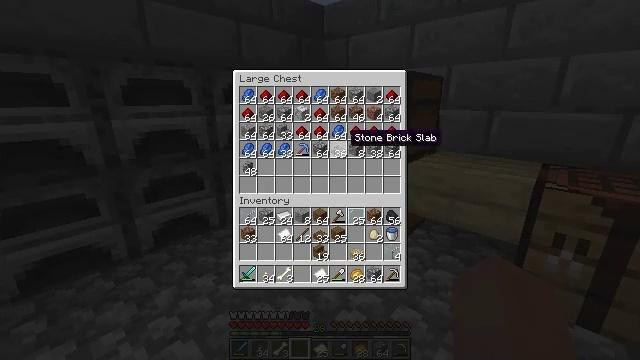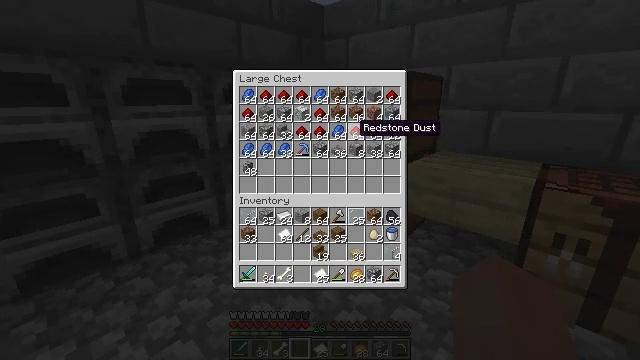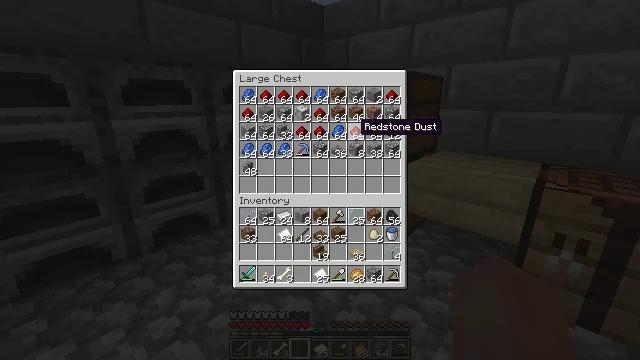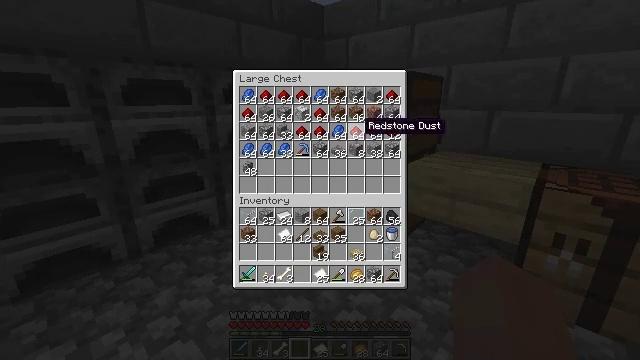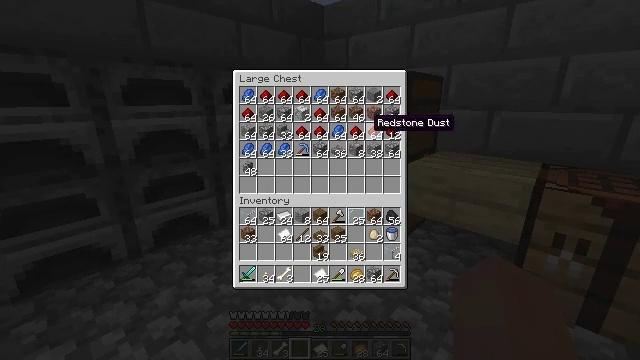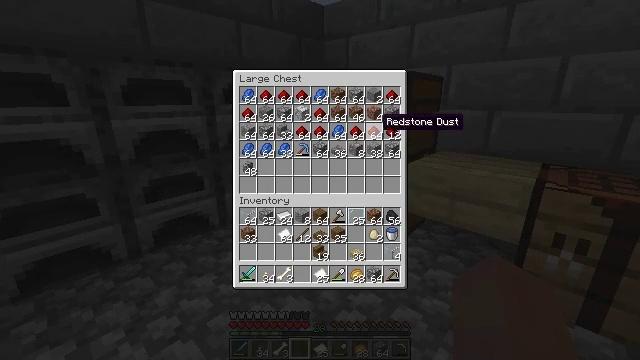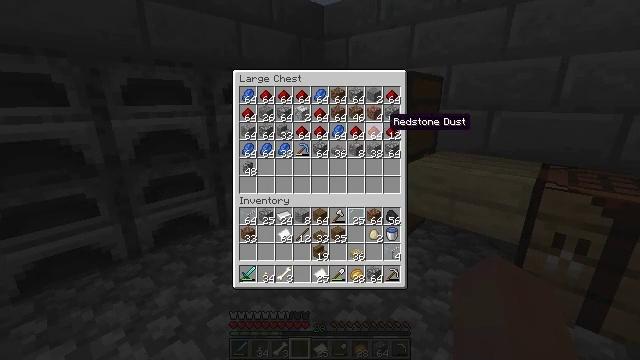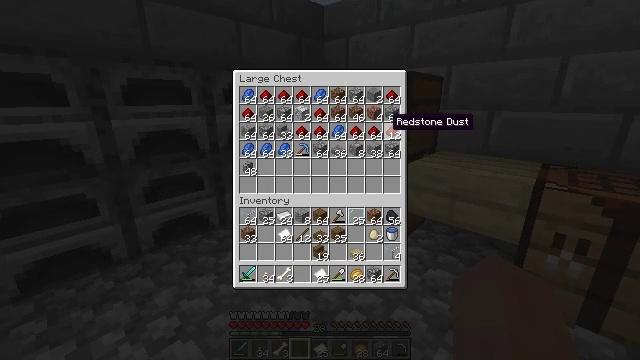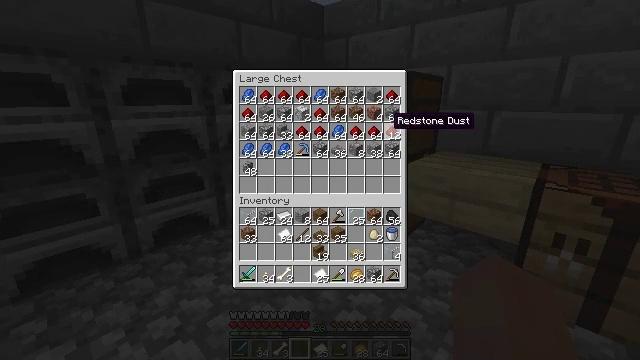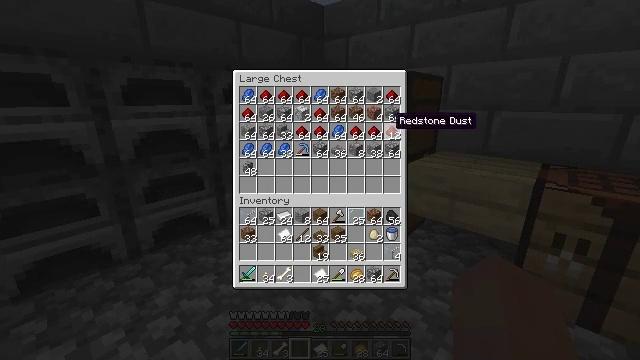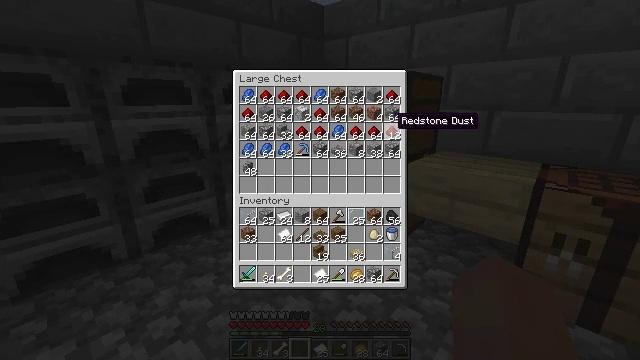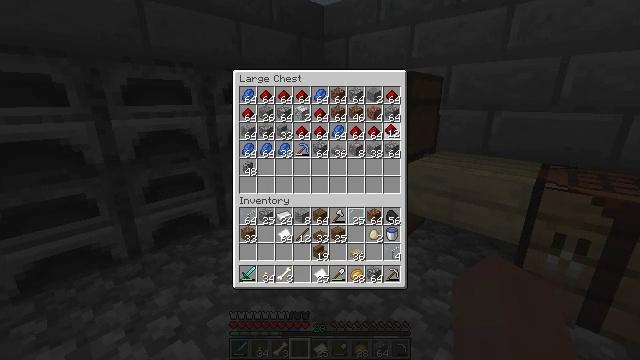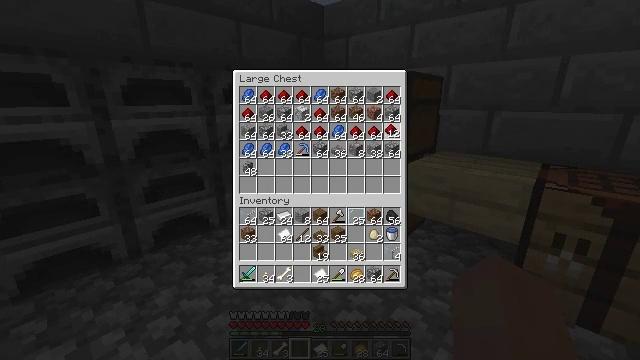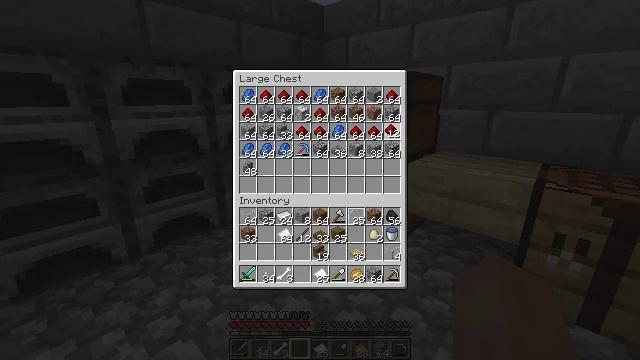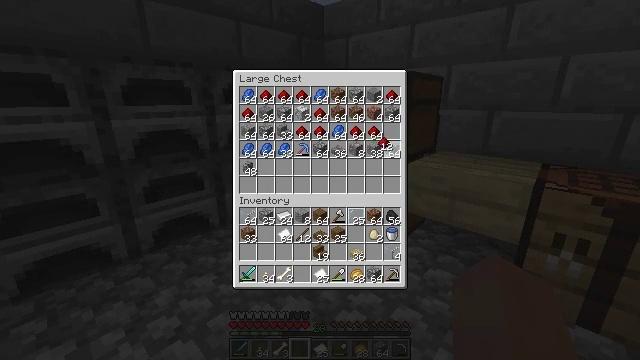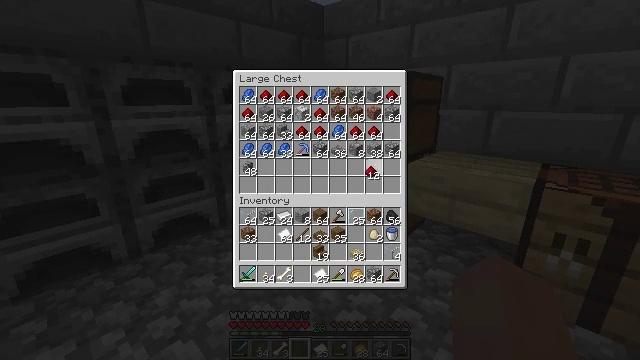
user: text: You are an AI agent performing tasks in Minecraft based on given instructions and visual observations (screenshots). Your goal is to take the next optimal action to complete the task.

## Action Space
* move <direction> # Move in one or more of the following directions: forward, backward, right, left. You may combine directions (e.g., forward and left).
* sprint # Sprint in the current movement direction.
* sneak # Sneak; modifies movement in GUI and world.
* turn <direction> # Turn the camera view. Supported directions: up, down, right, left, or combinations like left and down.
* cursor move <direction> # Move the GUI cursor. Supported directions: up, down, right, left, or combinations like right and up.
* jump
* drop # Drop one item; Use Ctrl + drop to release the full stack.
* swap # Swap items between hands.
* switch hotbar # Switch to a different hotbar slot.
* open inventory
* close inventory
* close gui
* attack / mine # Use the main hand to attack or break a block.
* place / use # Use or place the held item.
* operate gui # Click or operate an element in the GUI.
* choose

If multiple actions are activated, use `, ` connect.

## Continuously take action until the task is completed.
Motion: motion action
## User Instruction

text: Open the crafting table and craft a compass with iron and redstone.
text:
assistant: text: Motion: cursor move right and up
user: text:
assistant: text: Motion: no_op
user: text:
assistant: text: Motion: no_op
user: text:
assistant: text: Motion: cursor move right
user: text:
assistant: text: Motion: cursor move right
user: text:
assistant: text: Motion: cursor move right
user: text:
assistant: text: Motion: no_op
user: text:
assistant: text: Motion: no_op
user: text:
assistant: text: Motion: no_op
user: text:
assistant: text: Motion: no_op
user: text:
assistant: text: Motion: operate gui
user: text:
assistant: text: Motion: operate gui
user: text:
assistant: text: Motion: operate gui
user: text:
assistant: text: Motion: cursor move left and down
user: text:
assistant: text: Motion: cursor move left and down
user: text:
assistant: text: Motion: cursor move left and down
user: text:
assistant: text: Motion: no_op
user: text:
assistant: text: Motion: cursor move down
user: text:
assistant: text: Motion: cursor move down
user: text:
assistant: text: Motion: no_op
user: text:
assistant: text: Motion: no_op
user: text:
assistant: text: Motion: no_op
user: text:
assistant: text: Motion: no_op
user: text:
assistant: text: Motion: no_op
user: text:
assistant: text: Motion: no_op
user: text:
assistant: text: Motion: choose
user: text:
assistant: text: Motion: choose
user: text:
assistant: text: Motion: choose
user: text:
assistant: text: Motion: no_op
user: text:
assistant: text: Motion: no_op